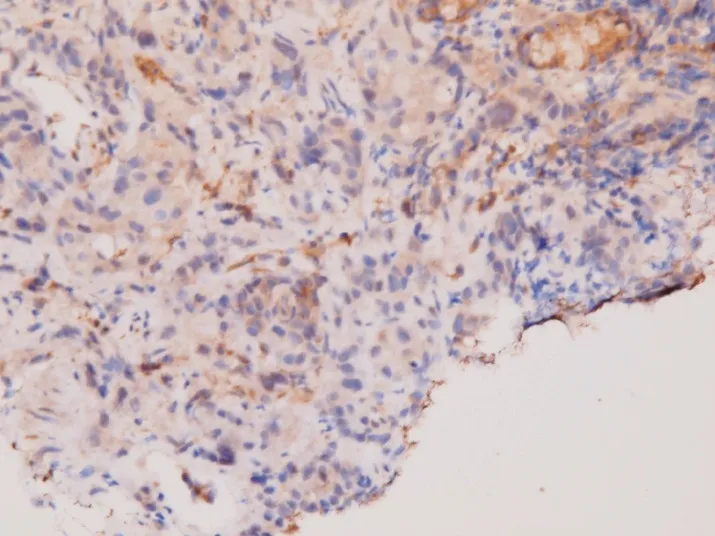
Immunohistochemical staining of DPD. Moderate positivity in tumour cells.
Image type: pathology (immunostaining)